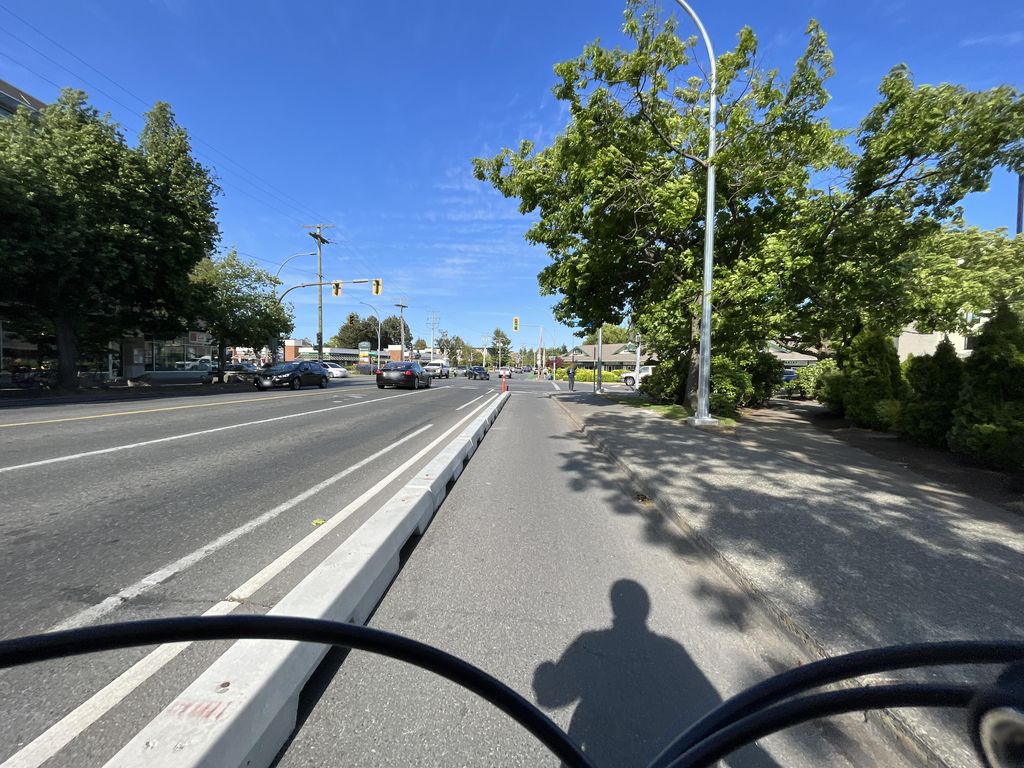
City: victoria